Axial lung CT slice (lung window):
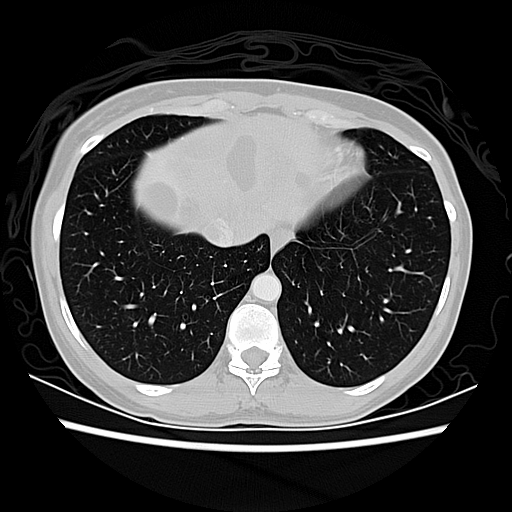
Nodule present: no